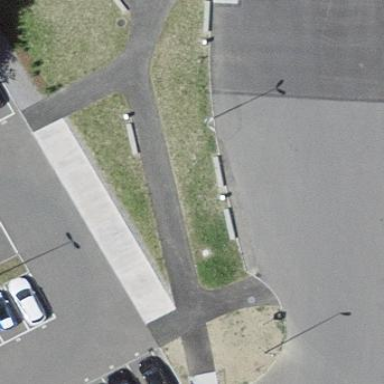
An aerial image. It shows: Building with bicycle shed for parking bikes.